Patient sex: M
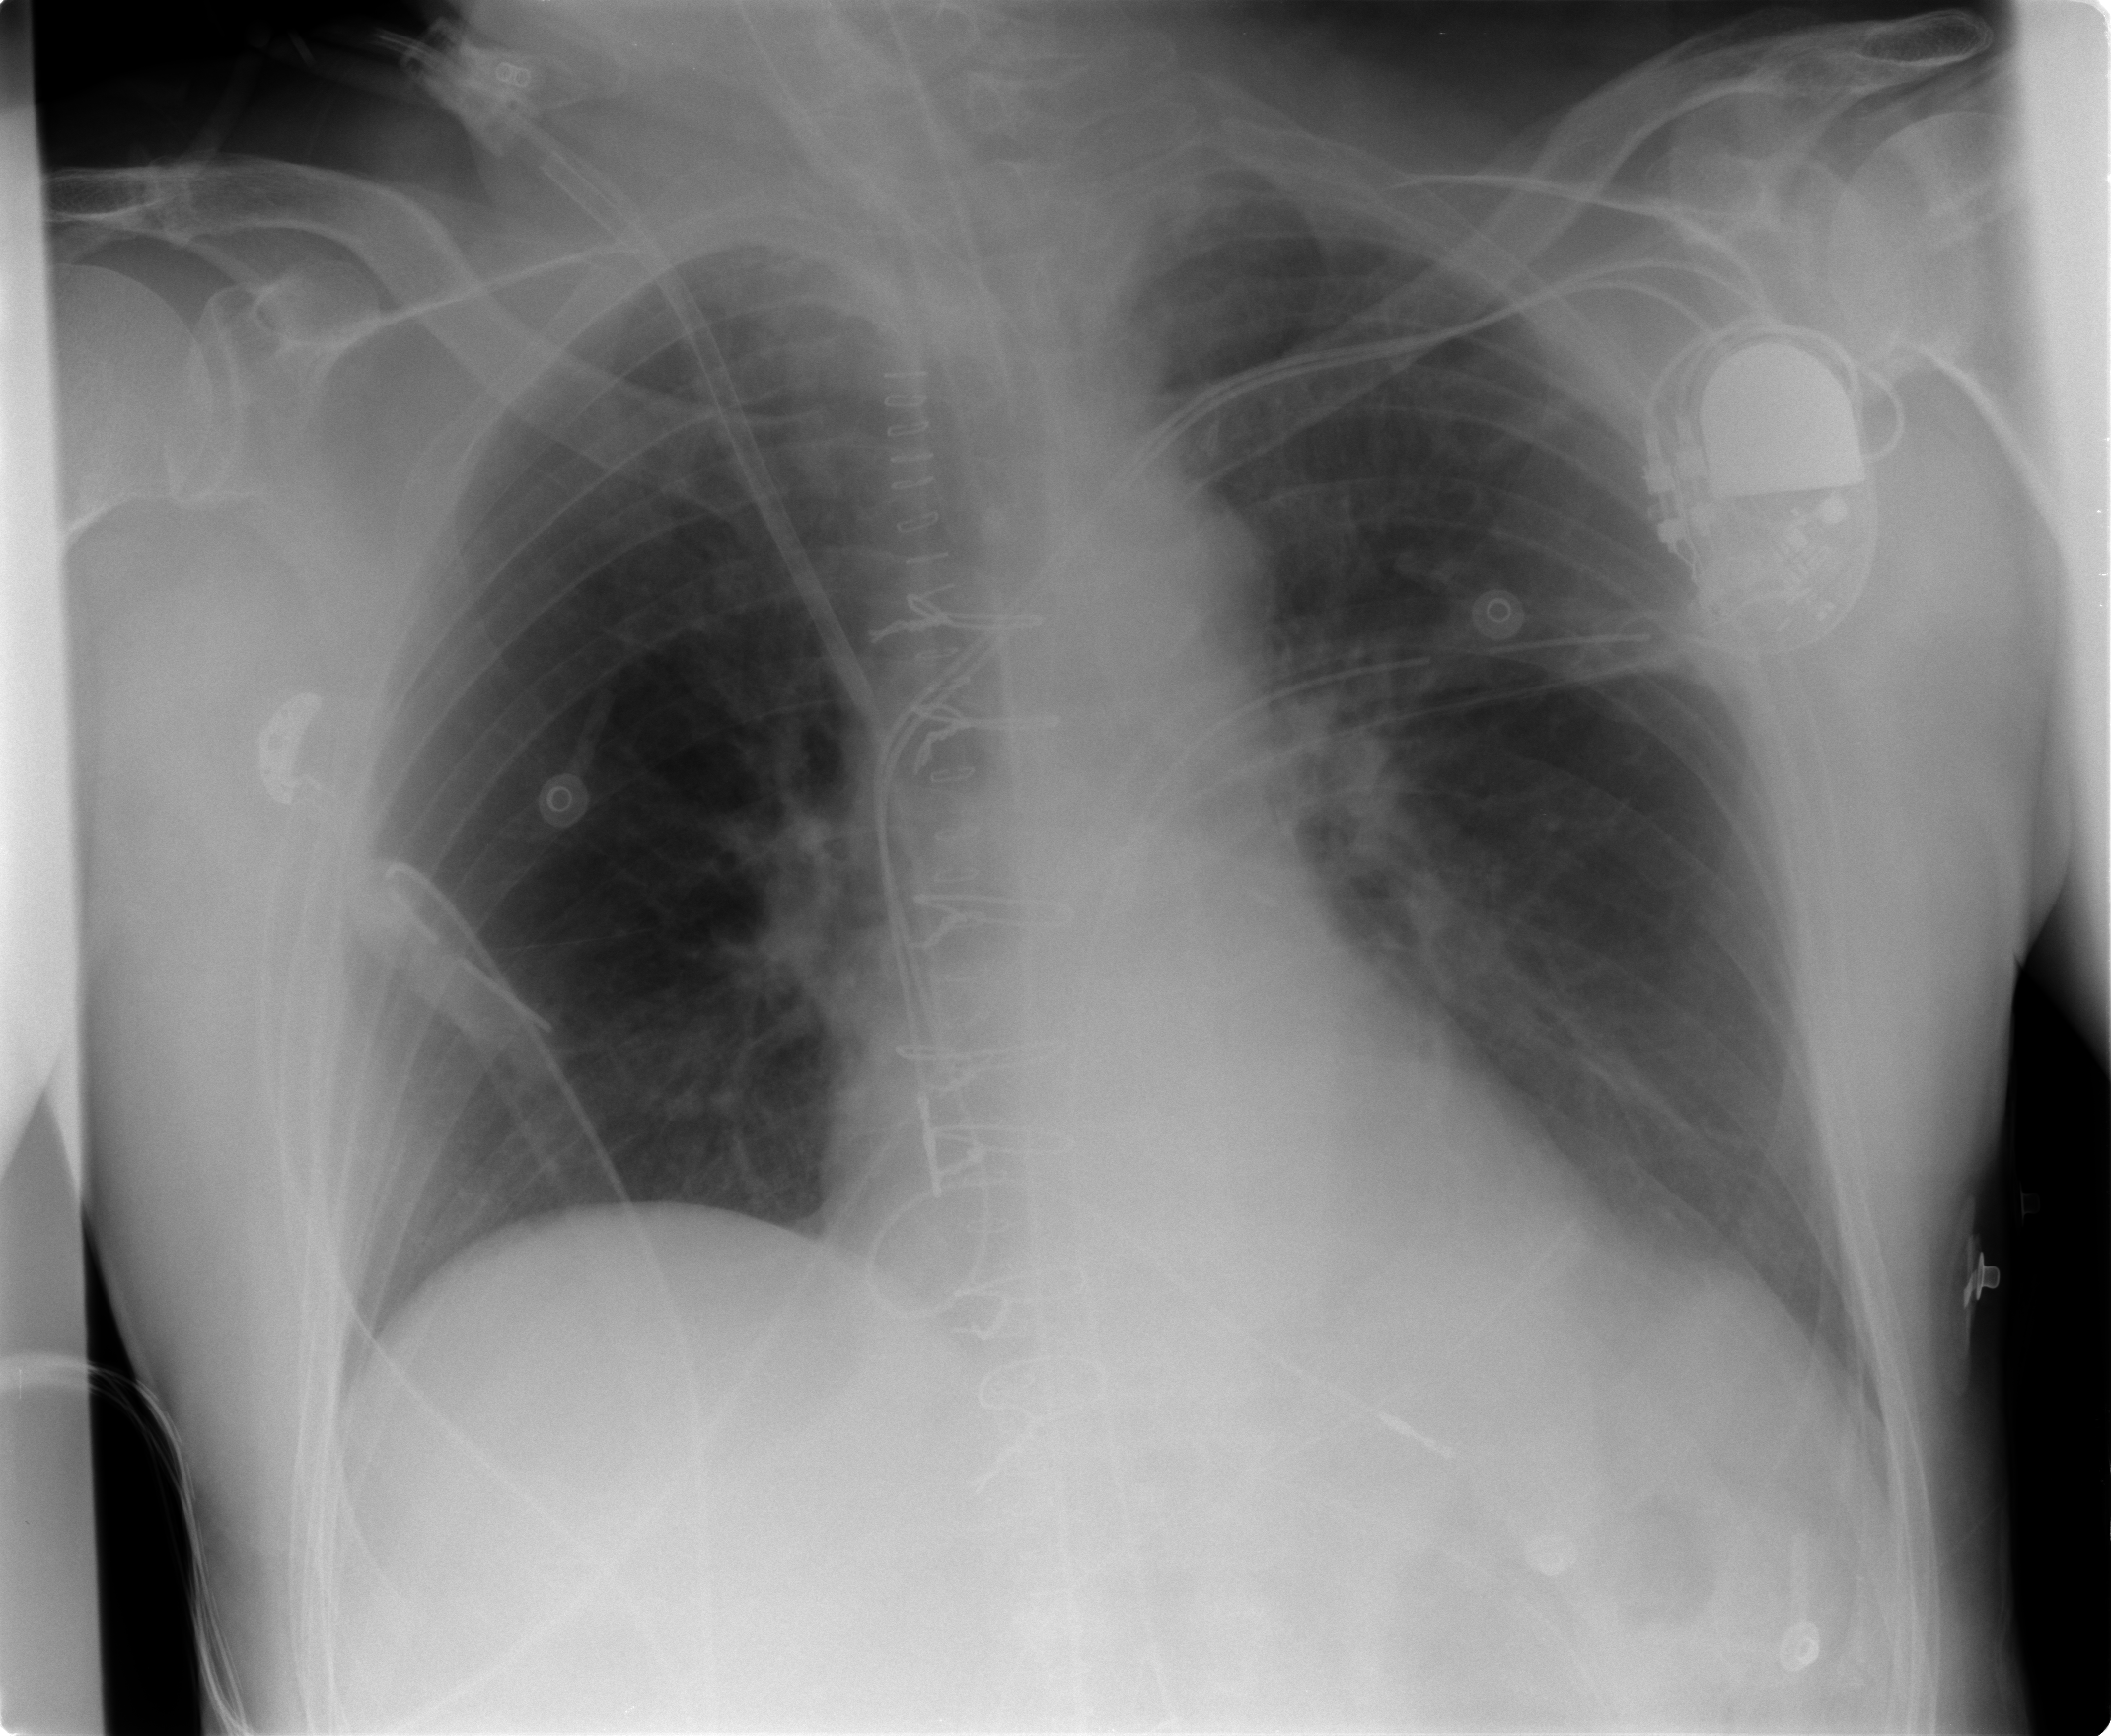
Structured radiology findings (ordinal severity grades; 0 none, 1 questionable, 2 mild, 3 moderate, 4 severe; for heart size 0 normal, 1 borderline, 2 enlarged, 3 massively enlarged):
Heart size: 0
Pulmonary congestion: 0
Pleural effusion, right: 0
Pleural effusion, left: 0
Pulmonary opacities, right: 0
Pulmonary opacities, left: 0
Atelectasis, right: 0
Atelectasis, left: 2